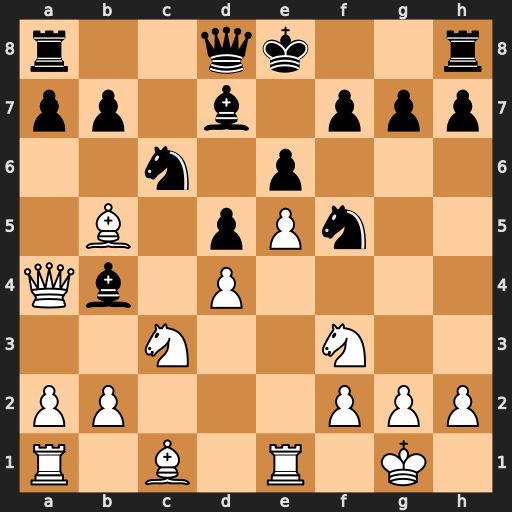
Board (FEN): r2qk2r/pp1b1ppp/2n1p3/1B1pPn2/Qb1P4/2N2N2/PP3PPP/R1B1R1K1
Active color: w
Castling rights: kq
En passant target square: -
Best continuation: Bxc6 Bxc3 Bxd7+ Qxd7 Qxd7+ Kxd7 bxc3